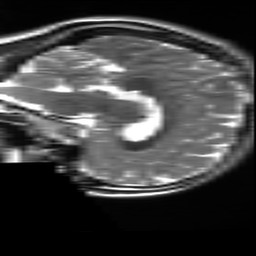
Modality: T2w
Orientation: sagittal
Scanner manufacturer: ge
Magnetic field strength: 3 T
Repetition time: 6.255 s
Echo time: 0.1014 s